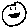
Label: smiley face